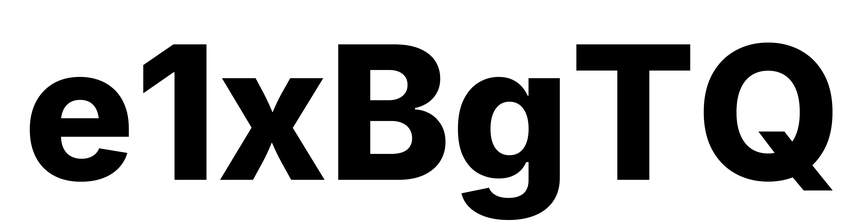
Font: Inter_ExtraBold